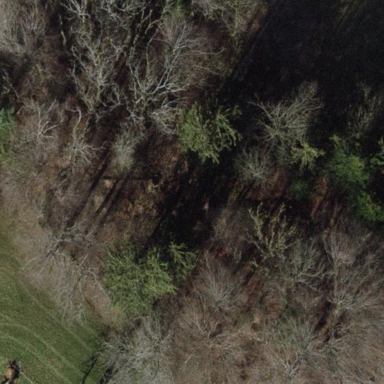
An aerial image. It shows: Forest area.